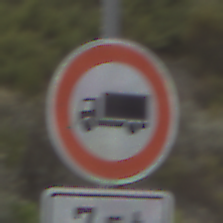
Verkehrszeichen: VerbotFuerKraftfahrzeugeUeberDreiKommaFuenfTonnen
Zusatzzeichen unten: SonstigeBeschraenkungen4
Umgebung: Outdoor, Nature
Tageszeit: Midday
Wetter: Overcast
Licht: Natural
Jahreszeit: NotSpecified
Kontrast: LowContrast